Question: '''
ALTER PROCEDURE [dbo].[spGetItemCategories]
AS
BEGIN
SET NOCOUNT ON;
--SELECT * FROM ItemCategories
SELECT
IC.Id, IC.Name ,C.Id AS CompanyId, C.Name AS CompanName
FROM
ItemCategories IC
JOIN
CompanyItems CI ON IC.Id = CI.ItemCategoryId
JOIN
Companies C ON CI.CompanyId = C.Id
--WHERE CI.CompanyId IN (SELECT TOP(100)* FROM Companies C)
END
'''
This displays data like:
'''
4 sdfs 14 Nestle
4 sdfs 15 Unilever
'''
but I want to get like this:
'''
4 sdfs 14 Nestle
15 Unilever
'''

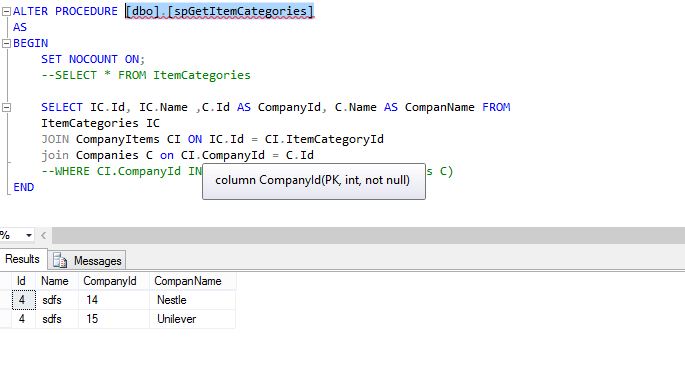
Answer: You can check this method but the same data.
'''
declare @mytable table (compid int,compname varchar(20),itemid int, itemdesc varchar(20))
insert into @mytable
values
(1,'Company A',100,'Nestle'),
(1,'Company A',200,'UniLever'),
(2,'Company B',300,'Citrix'),
(2,'Company B',400,'SQL'),
(2,'Company B',500,'Oracle'),
(1,'Company B',600,'Microsoft')
select
iif(left(m1.ord_id,1)>1,NULL,m.compid) [CompID],
iif(left(m1.ord_id,1)>1,NULL,m.compname) [CompName],
m.itemid,
m.itemdesc
from @mytable m
inner join (
select distinct compid,row_number() over (partition by compid order by itemid) [ord_id], itemid
from @mytable) m1
on m.compid = m1.compid and m.itemid = m1.itemid
'''
or CTE
'''
;with cte as
(
select distinct compid,row_number() over (partition by compid order by itemid) [ord_id], itemid
from @mytable
)
select
iif(left(m1.ord_id,1)>1,NULL,m.compid) [CompID],
iif(left(m1.ord_id,1)>1,NULL,m.compname) [CompName],
m.itemid,
m.itemdesc
from @mytable m
inner join cte m1
on m.compid = m1.compid and m.itemid = m1.itemid
'''
if you are not happy with nulls replace the fields
'''
iif(left(m1.ord_id,1)>1,'',cast(m.compid as varchar)) [CompID],
iif(left(m1.ord_id,1)>1,'',m.compname) [CompName],
'''
Result
'''
CompID CompName itemid itemdesc
1 Company A 100 Nestle
200 UniLever
600 Microsoft
2 Company B 300 Citrix
400 SQL
500 Oracle
'''